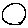
Label: circle